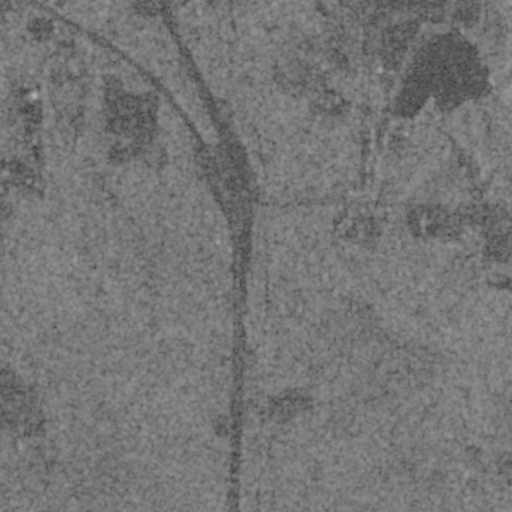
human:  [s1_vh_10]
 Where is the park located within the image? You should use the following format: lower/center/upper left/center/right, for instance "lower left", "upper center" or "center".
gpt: The park is located in the upper left of the image.
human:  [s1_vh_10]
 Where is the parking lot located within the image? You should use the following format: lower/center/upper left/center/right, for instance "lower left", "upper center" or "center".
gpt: The parking lot is located in the upper center of the image.
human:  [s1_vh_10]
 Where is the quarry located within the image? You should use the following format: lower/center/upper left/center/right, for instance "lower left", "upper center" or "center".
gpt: The quarry is located in the upper left of the image.
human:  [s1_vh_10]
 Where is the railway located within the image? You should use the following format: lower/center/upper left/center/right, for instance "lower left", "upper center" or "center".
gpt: The railway is located in the left of the image.
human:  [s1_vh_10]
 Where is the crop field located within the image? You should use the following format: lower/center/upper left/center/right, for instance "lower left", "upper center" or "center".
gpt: There is no crop field in the image.

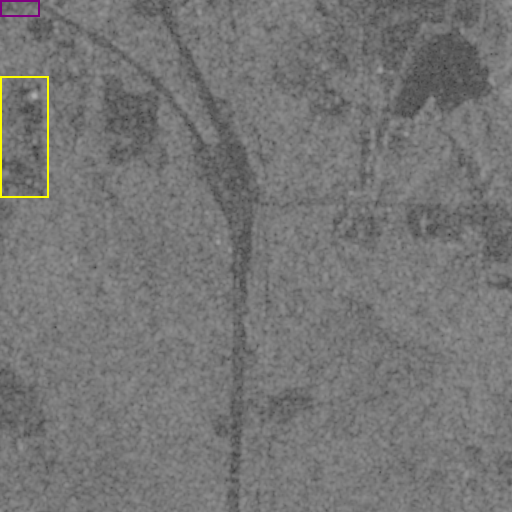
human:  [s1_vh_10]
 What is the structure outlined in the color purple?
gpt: The structure outlined in purple is a park.
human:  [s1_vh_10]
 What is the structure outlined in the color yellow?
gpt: The structure outlined in yellow is a quarry.
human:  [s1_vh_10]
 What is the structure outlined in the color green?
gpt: There is no green outline.